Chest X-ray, AP view. Patient: 69 years old, sex M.
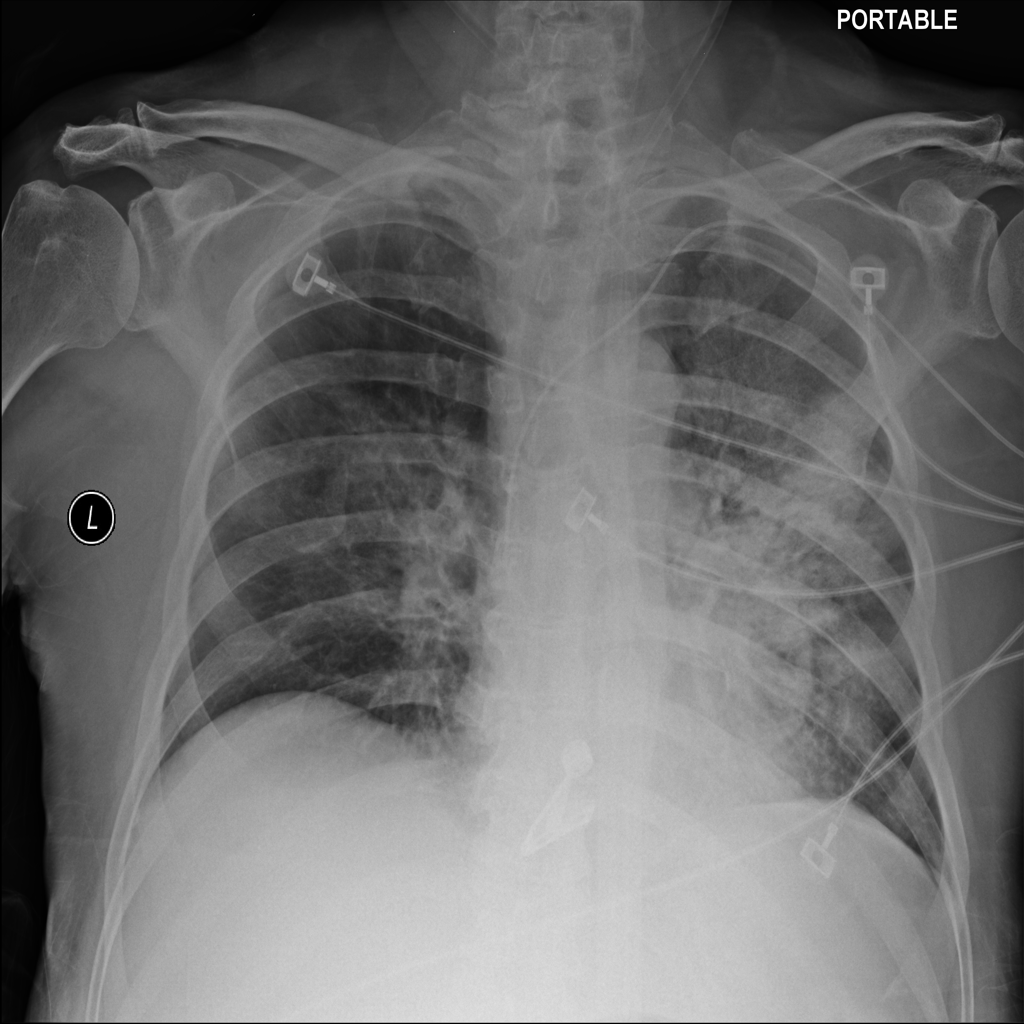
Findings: Infiltration, Pneumonia